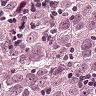
Metastatic tissue present: yes